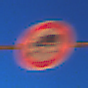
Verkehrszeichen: TatsaechlicheLaenge
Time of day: Night
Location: Outdoor (Urban)
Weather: PartlyCloudy
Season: NotSpecified
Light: Artificial